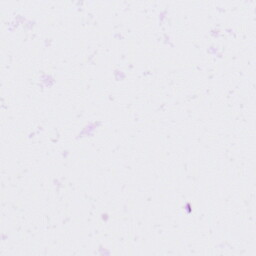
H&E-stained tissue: Ovarian